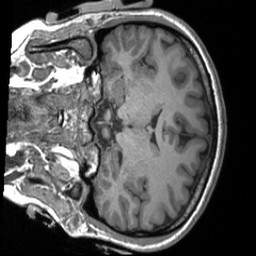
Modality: T1w
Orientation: coronal